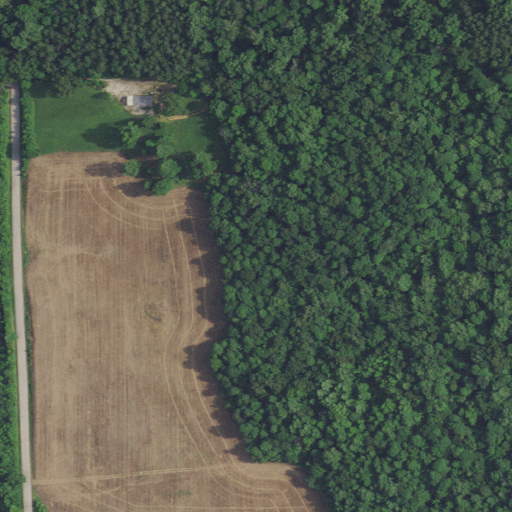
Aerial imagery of cliff(s) in Indiana named Rickert Cliffs containing deciduous forest, mixed forest, grassland, open development, cultivated crops, pasture, high intensity development, low intensity development, and medium intensity development